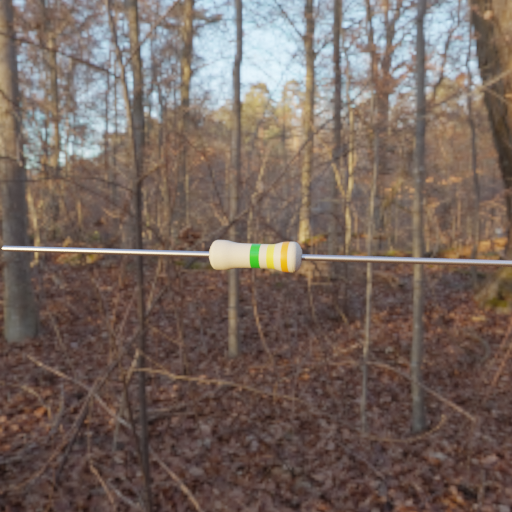
Resistor colour bands (in order): green, yellow, orange